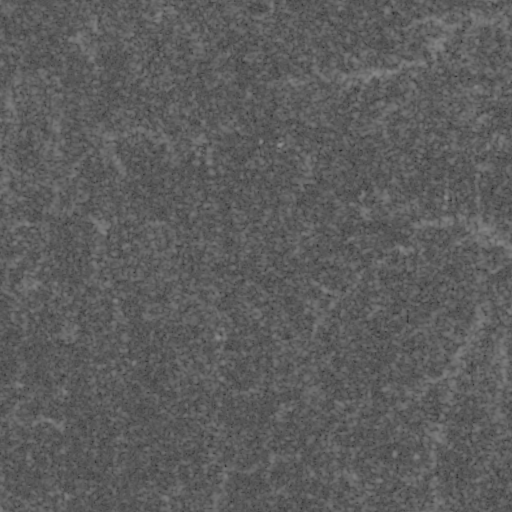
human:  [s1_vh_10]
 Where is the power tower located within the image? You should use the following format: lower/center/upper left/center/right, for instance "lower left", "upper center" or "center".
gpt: The power tower is located in the upper right of the image.
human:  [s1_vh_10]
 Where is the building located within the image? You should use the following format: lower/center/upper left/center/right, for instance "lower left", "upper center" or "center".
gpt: The building is located in the lower center of the image.
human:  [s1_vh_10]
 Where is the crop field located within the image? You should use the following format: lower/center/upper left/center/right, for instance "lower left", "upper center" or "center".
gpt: There is no crop field in the image.

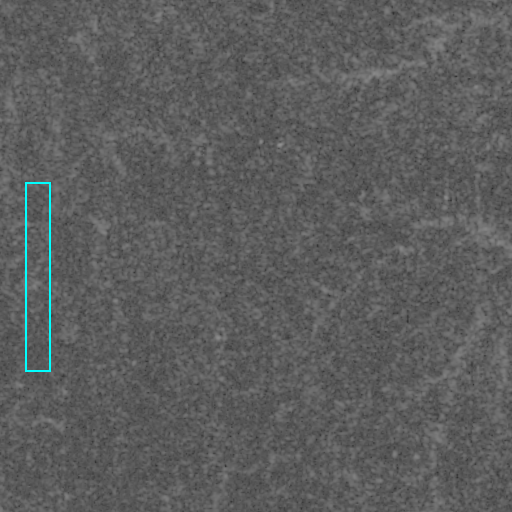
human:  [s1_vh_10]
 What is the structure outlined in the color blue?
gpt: There is no blue outline.
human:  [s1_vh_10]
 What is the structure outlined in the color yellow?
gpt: There is no structure outlined in yellow.